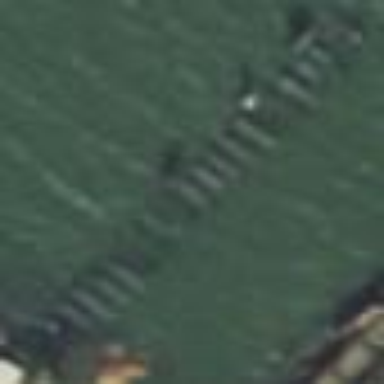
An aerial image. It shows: Natural reef made up of pilings.